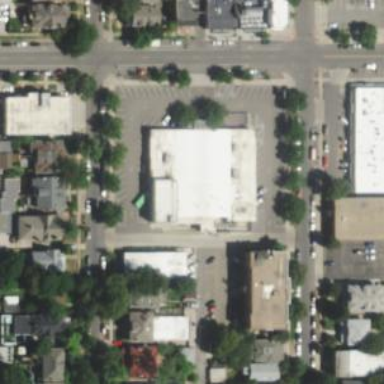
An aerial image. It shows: Commercial building.